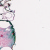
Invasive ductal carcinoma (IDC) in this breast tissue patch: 0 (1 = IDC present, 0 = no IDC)